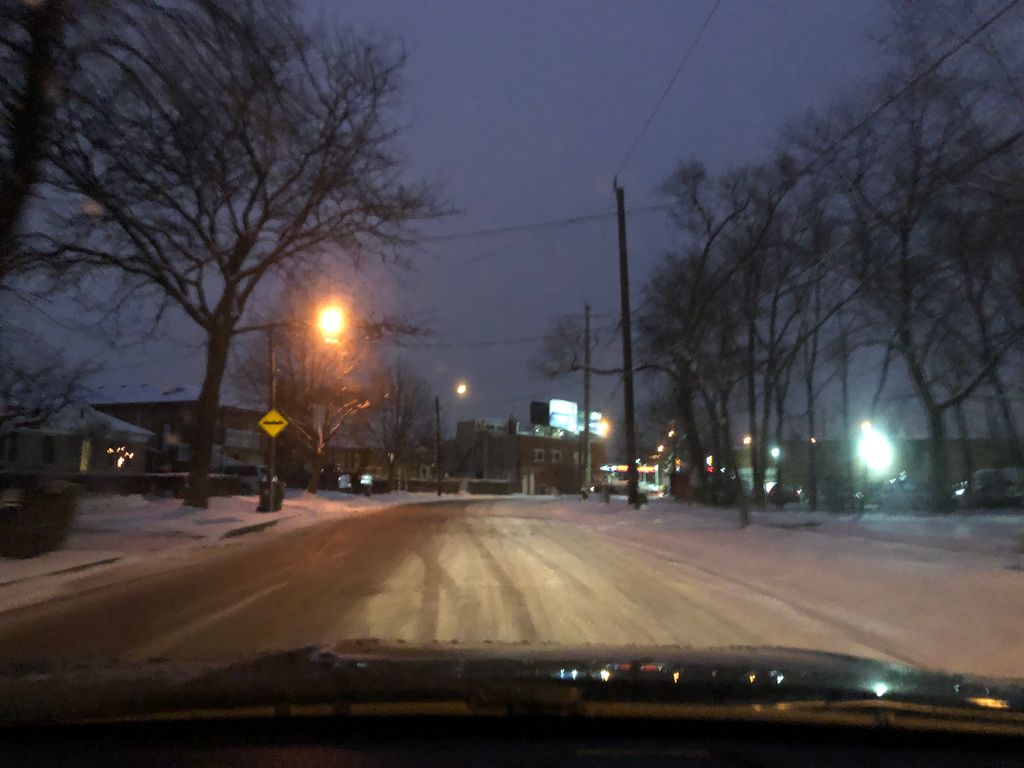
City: toronto